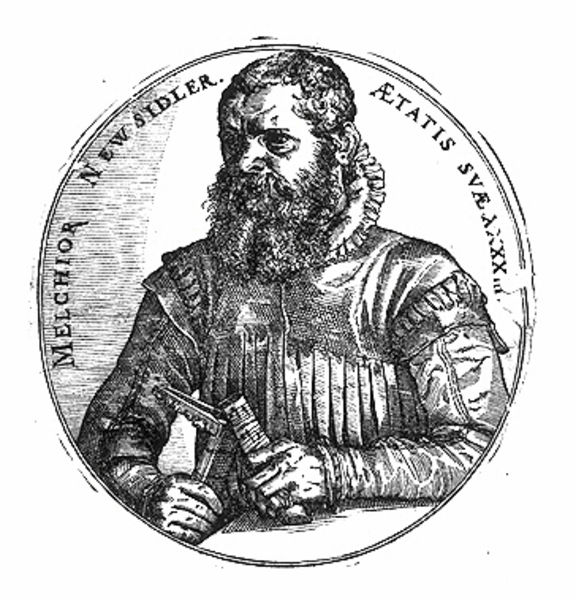
Titel: Bildnis des Melchior Newsidler
Künstler: Tobias Stimmer
Institution: (Seriendruck)
Schlagwörter: feder, hand, kopf, mann, schatten, weiß, frisur, grau, haar, licht, mund, nase, ohr, profil, schwarz, stirn, zeichnung, blick, bart, hemd, arm, augen, böse, falten, kleidung, kragen, rahmen, vollbart, ärmel, bildnis, halskrause, herr, hände, instrument, portrait, porträt, figur, fransen, gewand, haare, blatt, musiker, locken, ohren, renaissance, kreis, rund, tondo, schrift, bilder, noten, datierung, grafik, graphik, rand, fancy, hands, könig, white, black, collar, face, hair, lace, nose, old, seated, ernst, inschrift, notenblatt, print, faltenwurf, wange, jahreszahl, kurze haare, buch, medaillon, linie, druck, schwarz weiss, schraffur, radierung, stich, titel, komponist, widmung, text, uniform, buchstaben, krause, zunft, stift, wissenschaftler, rolle, wappen, handwerker, werkzeug, halbprofil, medallion, silver, halbporträt, firsur, man, wams, ear, head, boy, eyes, male, fernrohr, löwe, laute, schlüssel, medaille, drawing, kupferstich, black and white, oval, sketch, beard, abdruck, medallon, prägung, münze, human, music, partitur, latein, lateinisch, schwrzweiß, ink, umschrift, messung, protrait, wörter, musician, engraving, pencil, religion, seal, zirkel, circle, eye, siedler, cloth, coin, winkelmaß, fingers, geand, money, melchior, hare, aetatis, medailon, spanische mode, forehead, round, hammer, tiefdruckverfahren, symbol, angry, latin, renaisance, portrit, münche, scholar, tools, posed, serious, new, knife, ruff, blick nach links, melchor, hl 3 könige, melchion, hoher kragen, holding, pleats, ne, reanissance, brows, century, chisel, rustic, äörmel, mustach, neusiedler, newsidler, fede, sidler, pleated, smart, pilgrams, atlatis, seve